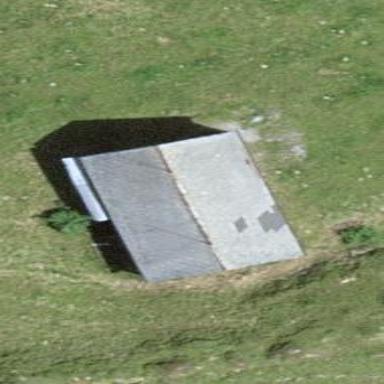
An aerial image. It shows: Farm auxiliary building with gabled roof.